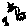
Label: house